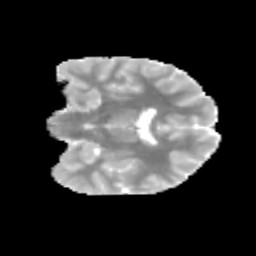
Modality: MD
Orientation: coronal
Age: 12
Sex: female
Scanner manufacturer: siemens
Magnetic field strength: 3 T
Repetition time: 3.8 s
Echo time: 0.07 s